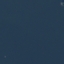
Land use / land cover: SeaLake